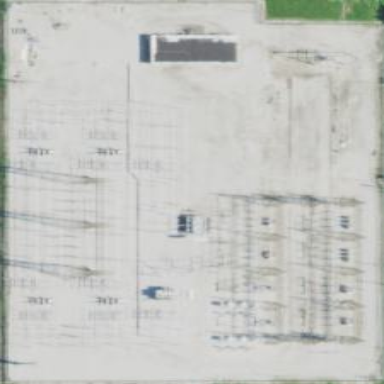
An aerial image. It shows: Outdoor substation at the transmission level.